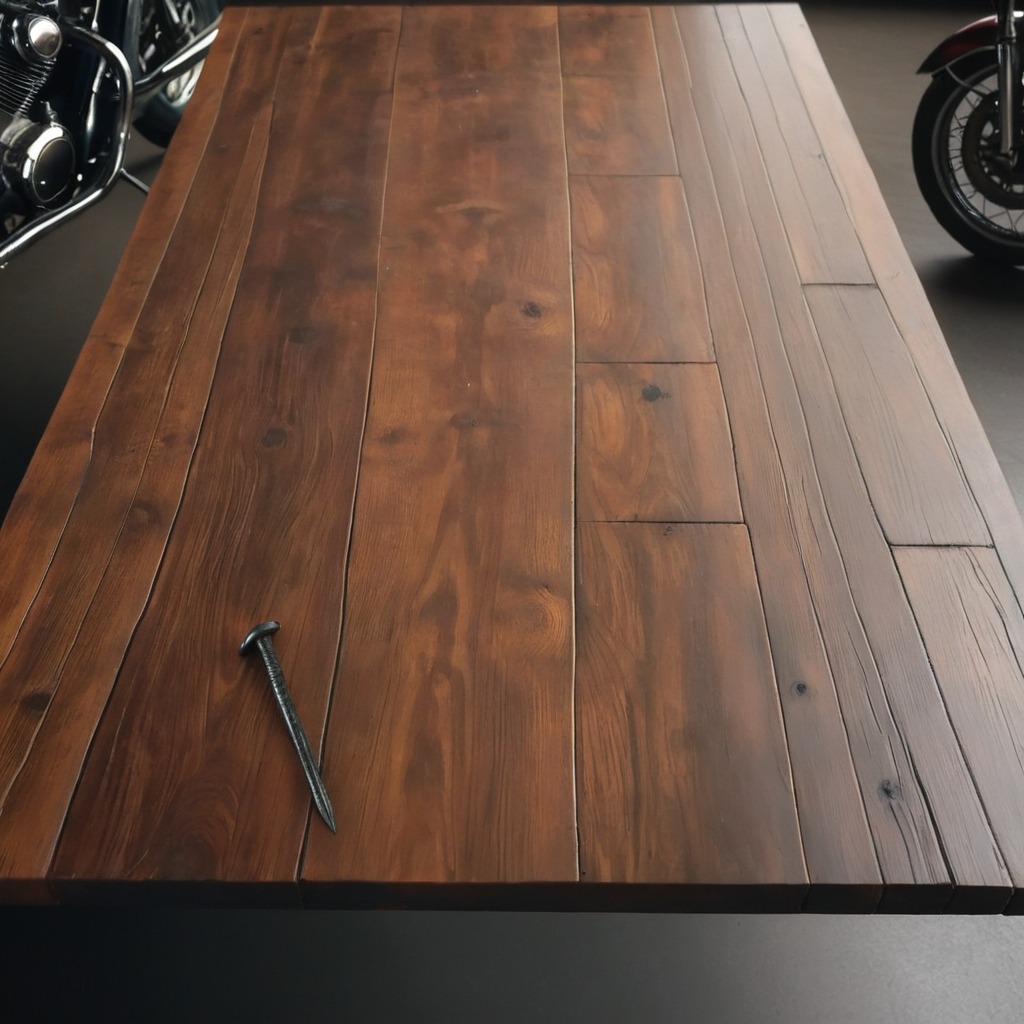
An iron nail is lying on the wooden table in the vintage motorcycle garage.